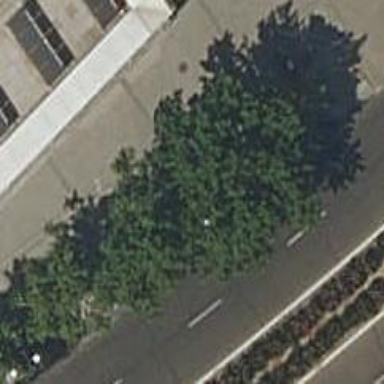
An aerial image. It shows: Motorcycle parking facility.